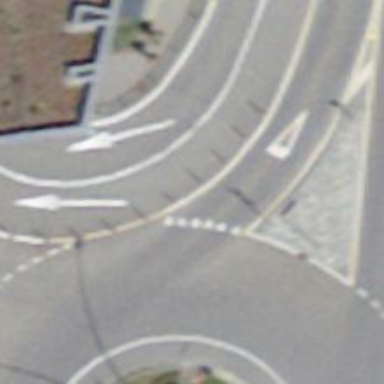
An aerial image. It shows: Road with "give way" sign.